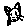
Label: cat